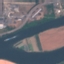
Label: River